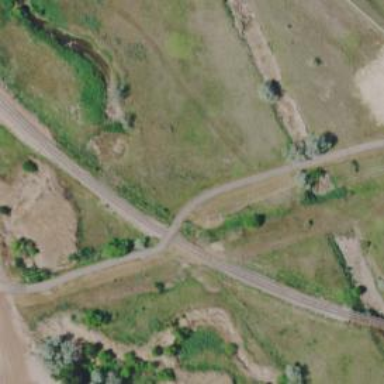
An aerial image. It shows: Railway crossing.